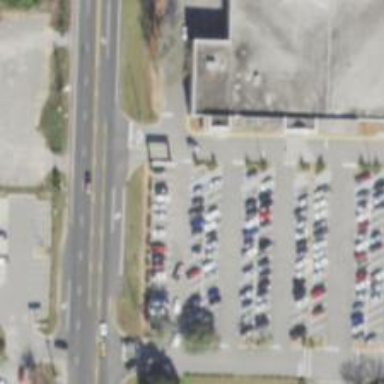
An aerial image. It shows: Parking space.